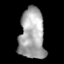
Tissue: lung
Cell type: Epithelial cells
Senescence score: 0.2436
Nuclear area (px): 1255
Mean DAPI intensity: 166.821